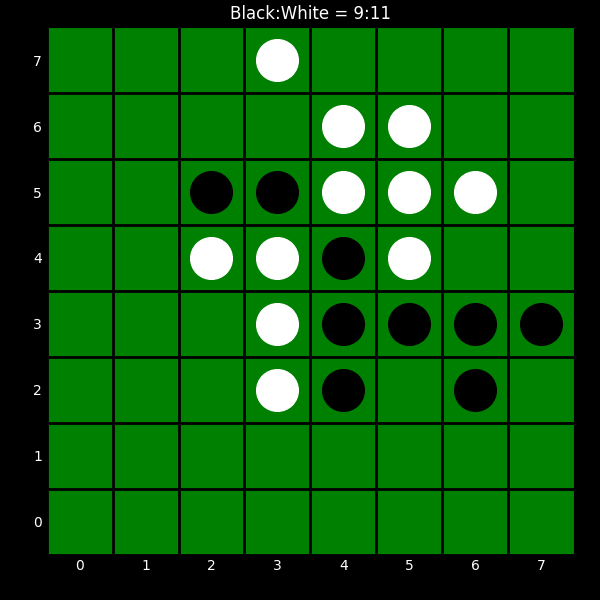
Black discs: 9
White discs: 11